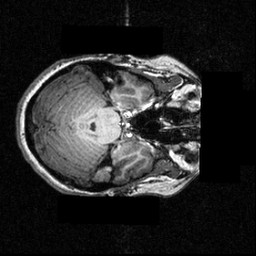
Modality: T1w
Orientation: axial
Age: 21
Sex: female
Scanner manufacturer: siemens
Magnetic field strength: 3.951 T
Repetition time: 1.5 s
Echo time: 0.00335 s